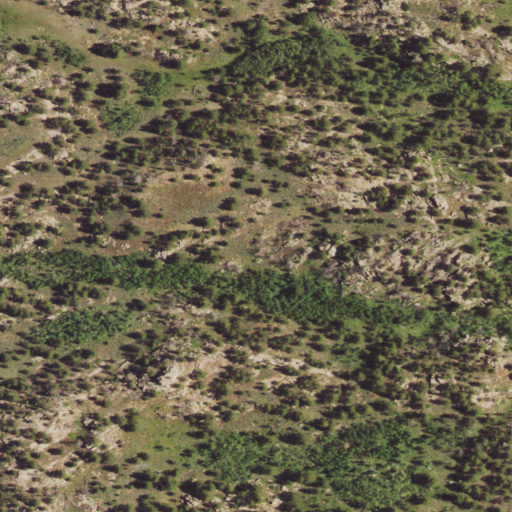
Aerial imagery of ridge(s) in Wyoming named Van Horn Ridge containing evergreen forest, shrub, and deciduous forest